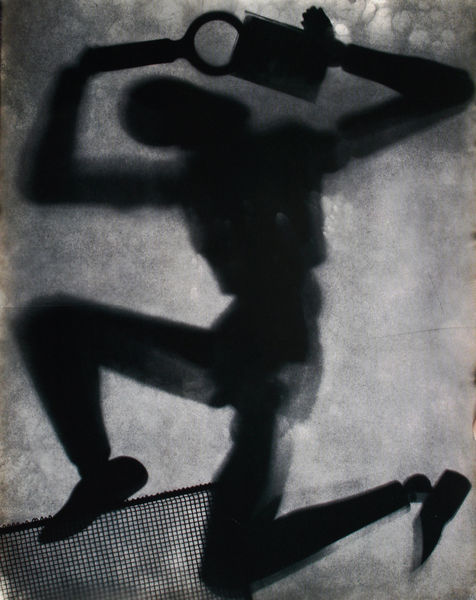
Titel: Ohne Titel (Gliederpuppe)
Künstler: El Lissitzky
Standort: New York
Institution: Houk Friedman
Schlagwörter: mann, schatten, weiß, schwarz, szene, gitter, figur, arbeiter, foto, photographie, buch, schwarzweiss, knien, puppe, werkzeug, lupe, graustufen, netz, gelenk, raster, gliederpuppe, sieb, belichtet, experimentelle fotografie, gitte, künstlerpuppe, modelliermännchen, fliegengitter, eperimentelle photographie